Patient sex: M
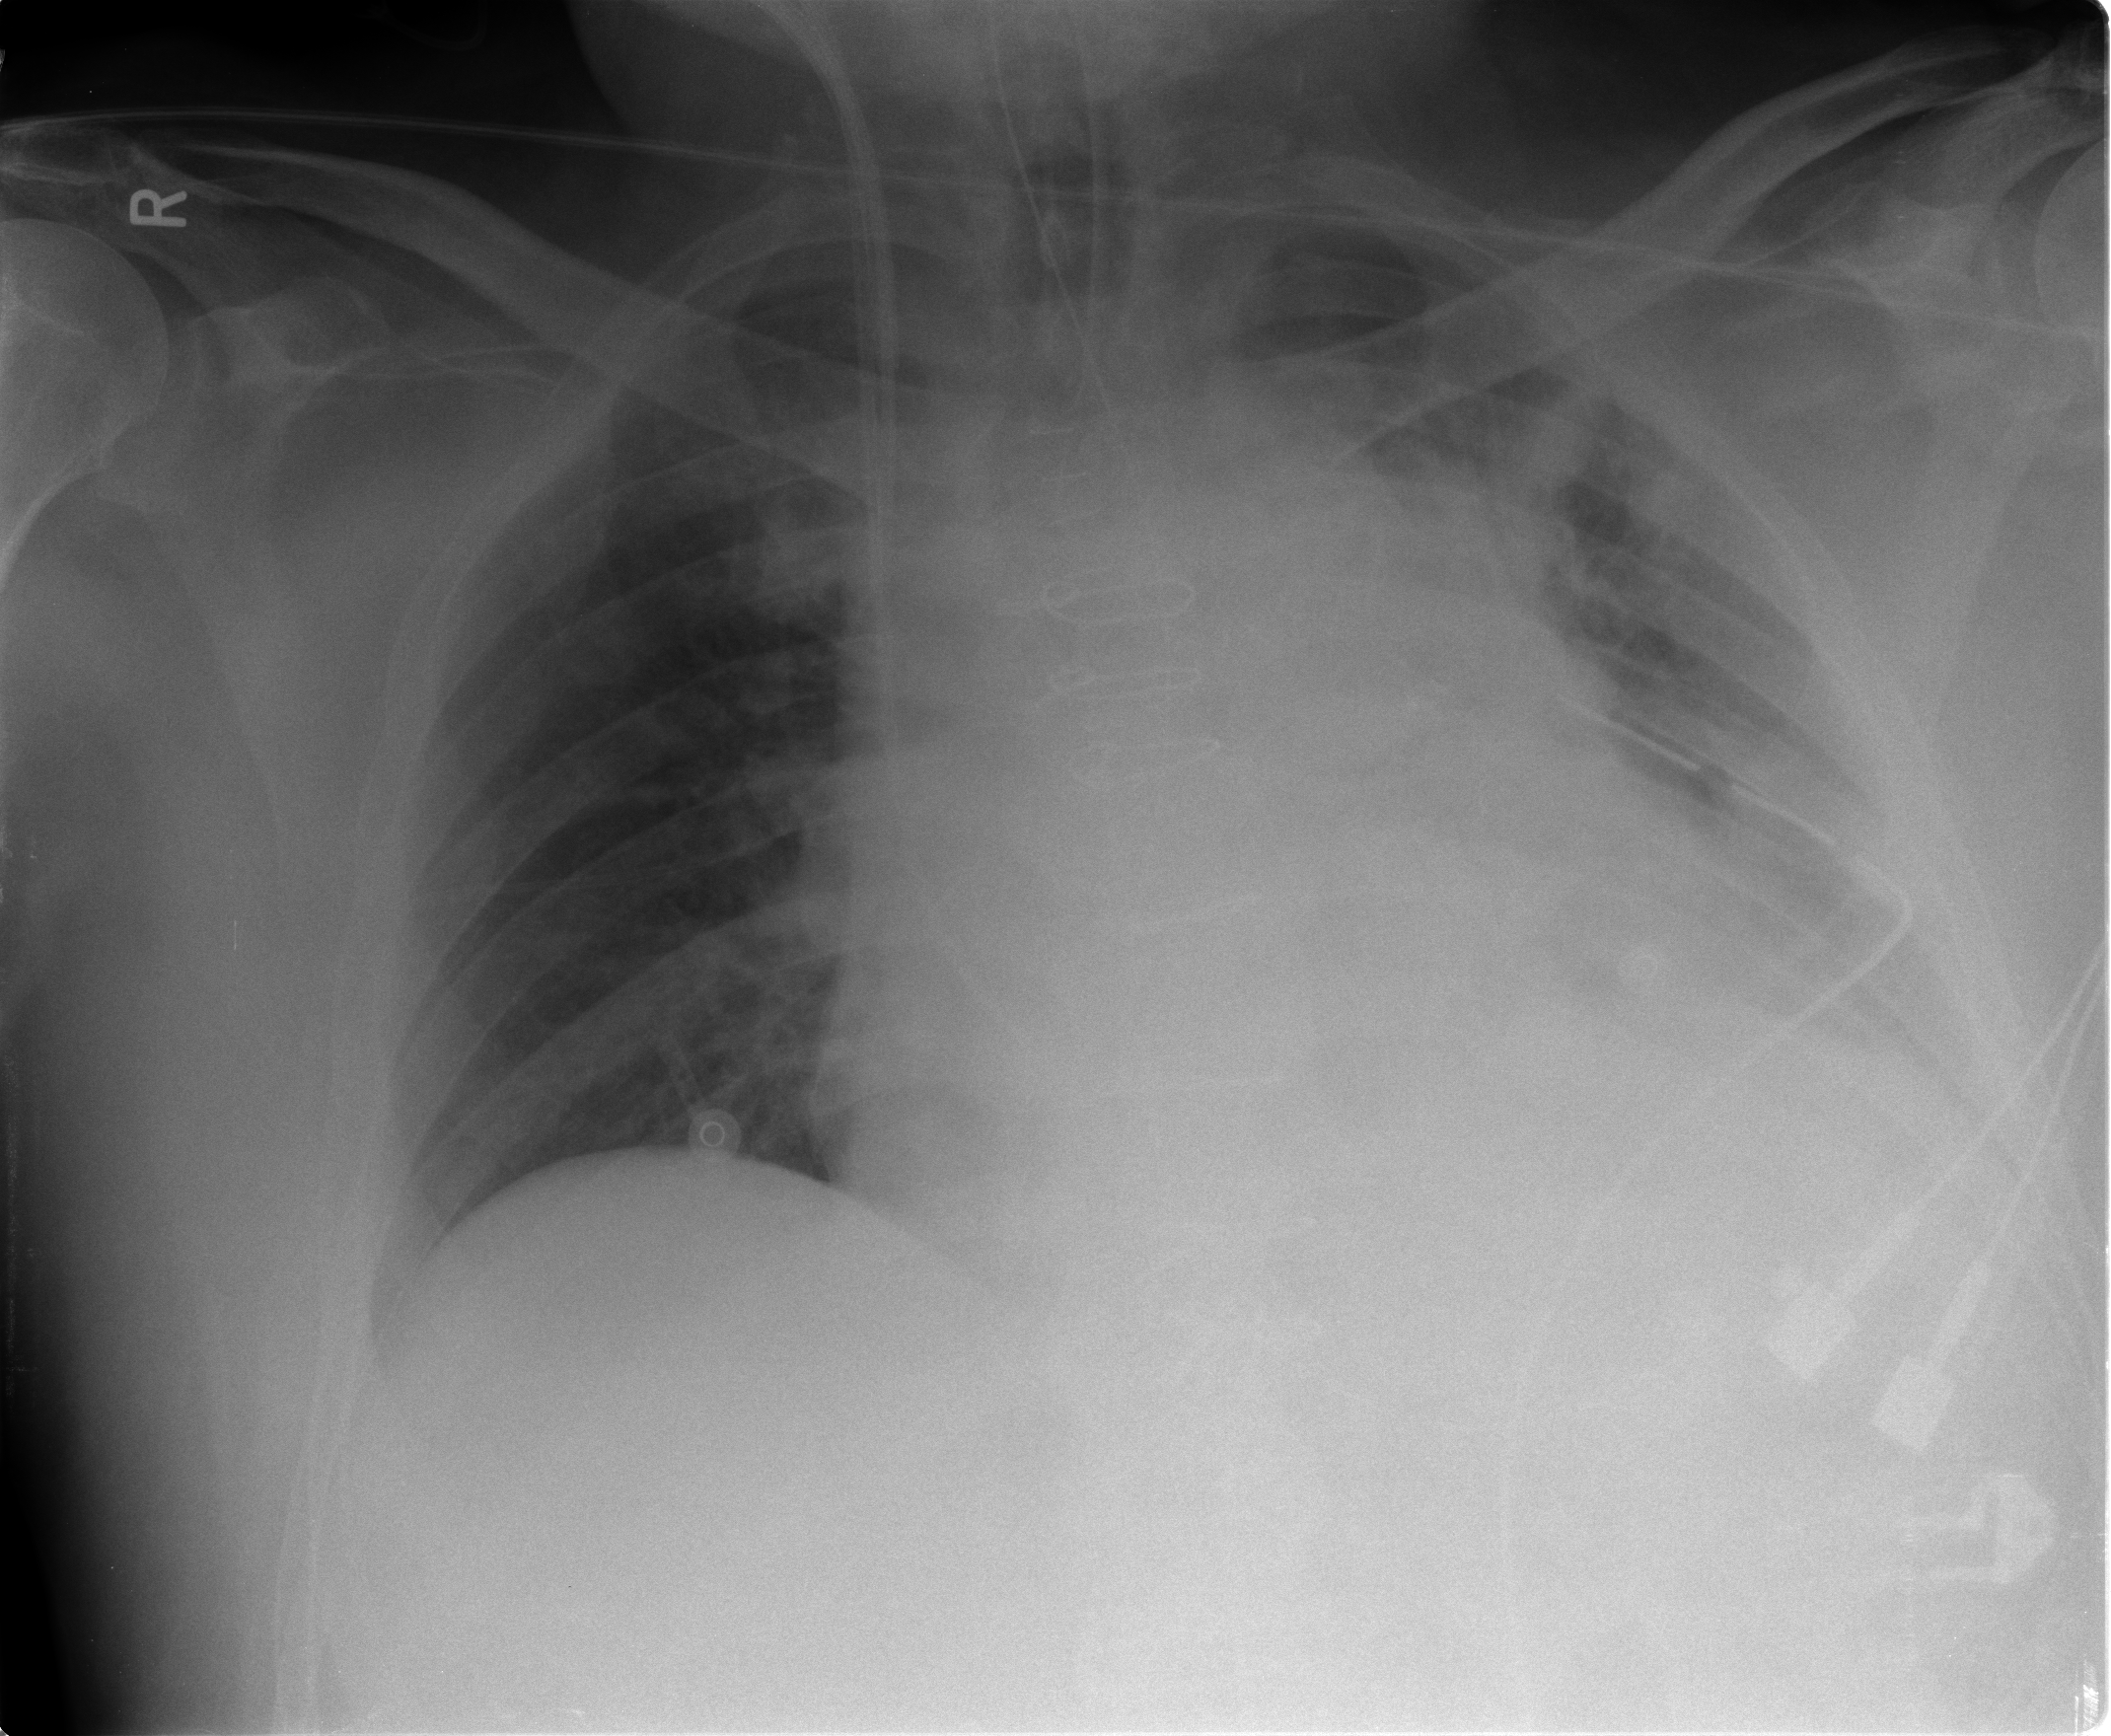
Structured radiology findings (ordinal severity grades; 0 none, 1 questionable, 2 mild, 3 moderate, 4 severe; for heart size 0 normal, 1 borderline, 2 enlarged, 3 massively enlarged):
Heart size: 3
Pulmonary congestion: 2
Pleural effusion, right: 0
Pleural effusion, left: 2
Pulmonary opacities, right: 0
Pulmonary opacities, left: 2
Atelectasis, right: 0
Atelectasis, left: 2